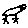
Label: bird